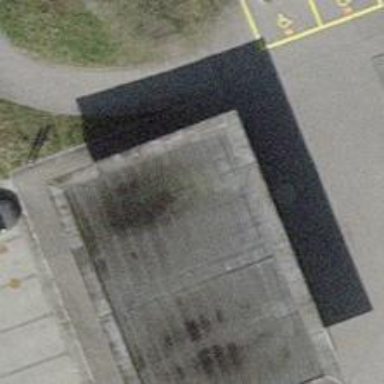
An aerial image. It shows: Toilets.